【题型】解答题　【知识点】平面几何　【难度】easy
已知, 如图, 在 $\triangle ABC$ 中, 点 $D$ 是边 $BC$ 上一点, $AE // BC$, $BE$ 分别与 $AD$、$AC$ 相交于点 $F$、$G$, 且 $AF^2 = FG \cdot FE$。

(1) 求证：$\triangle ADC \sim \triangle BGC$；

(2) 连接 $DG$, 求证：$\frac{GA}{AE} = \frac{GD}{AB}$。
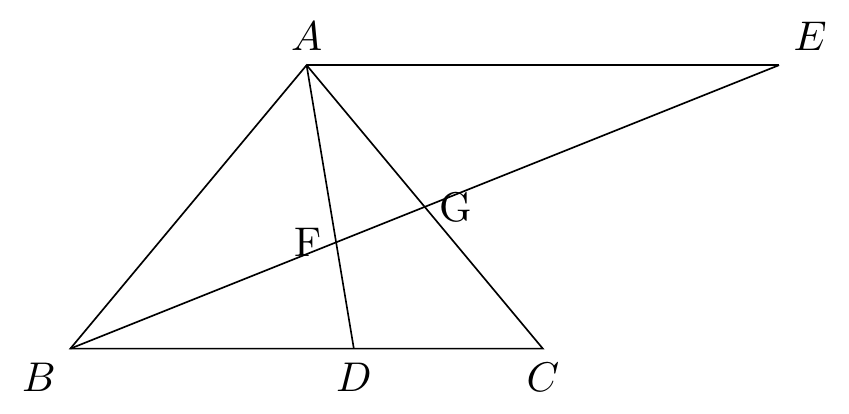
【解答】
证明：
(1) $\because AF^2 = FG \cdot FE$,

$\therefore \frac{AF}{FG} = \frac{FE}{AF}$,

$\because \angle AFG = \angle EFA$,

$\therefore \triangle FAG \sim \triangle FEA$,

$\therefore \angle FAG = \angle E$,

$\because AE // BC$,

$\therefore \angle E = \angle EBC$,

$\therefore \angle EBC = \angle FAG$,

$\because \angle ACD = \angle BCG$,

$\therefore \triangle ADC \sim \triangle BGC$；

(2) 连接 $DG$,

$\because \triangle ADC \sim \triangle BGC$,

$\therefore \frac{AC}{BC} = \frac{CD}{CG}$,

$\because \angle DCG = \angle ACB$,

$\therefore \triangle CDG \sim \triangle CAB$,

$\therefore \frac{DG}{AB} = \frac{CG}{CB}$,

$\because AE // BC$,

$\therefore \frac{AE}{BC} = \frac{AG}{CG}$,

$\therefore \frac{AG}{AE} = \frac{CG}{BC}$,

$\therefore \frac{GA}{AE} = \frac{GD}{AB}$。
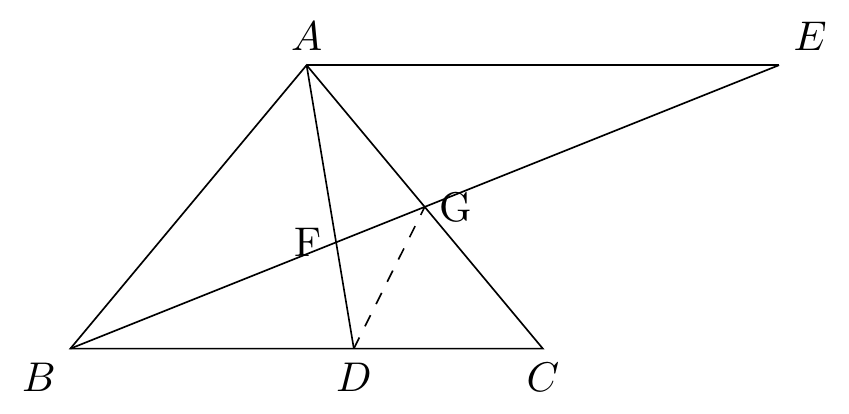